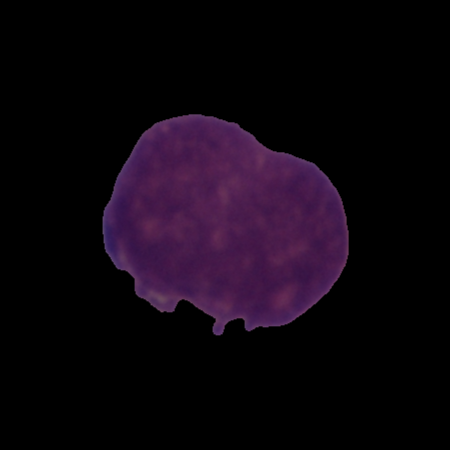
Label: cancer